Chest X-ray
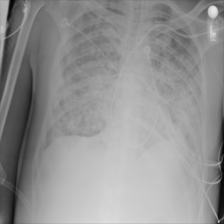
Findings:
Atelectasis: negative
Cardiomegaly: negative
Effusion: negative
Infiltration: positive
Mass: negative
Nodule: negative
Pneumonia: negative
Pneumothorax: negative
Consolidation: negative
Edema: negative
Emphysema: negative
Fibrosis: negative
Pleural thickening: negative
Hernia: negative